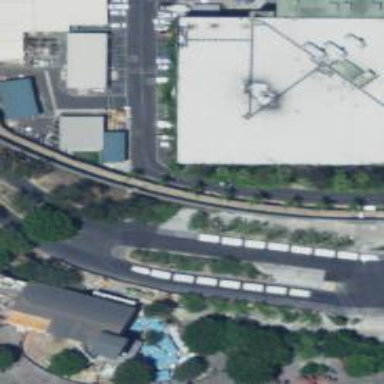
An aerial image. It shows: Monorail railway.